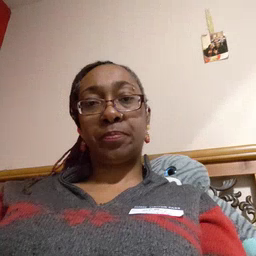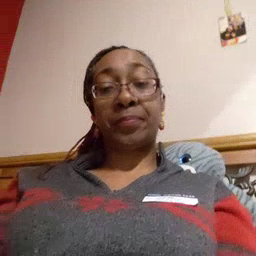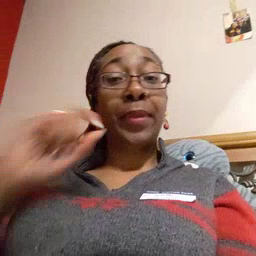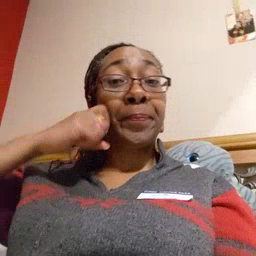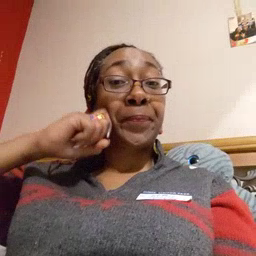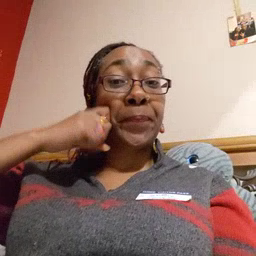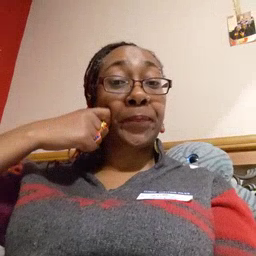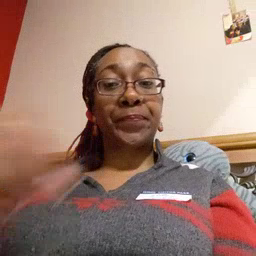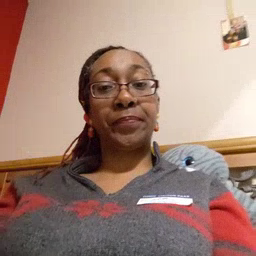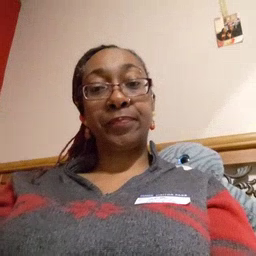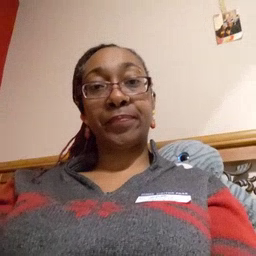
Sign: apple